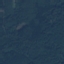
Land use / land cover class: Forest